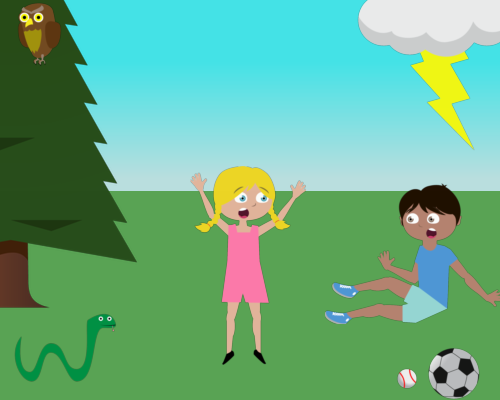
bottom right corner a soccer ball and baseball to the left far left a big snake in the grass faces right on left a pine tree cut off a lot and half the pine there 's an owl in the top of the tree and a jumping surprised jenny just right of the tree faces right and mike is on the far right facing jenny he is surprised sitting legs out and a big lightning cloud above his head top and right edge cut off